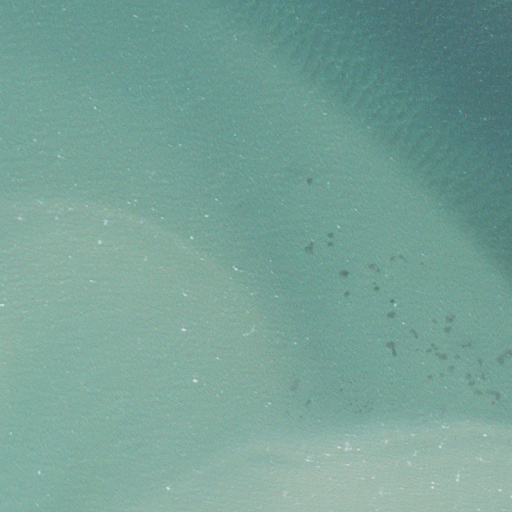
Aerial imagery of bar in North Carolina named Austin Reef containing only open water